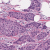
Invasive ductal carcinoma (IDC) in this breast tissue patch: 1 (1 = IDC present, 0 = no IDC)